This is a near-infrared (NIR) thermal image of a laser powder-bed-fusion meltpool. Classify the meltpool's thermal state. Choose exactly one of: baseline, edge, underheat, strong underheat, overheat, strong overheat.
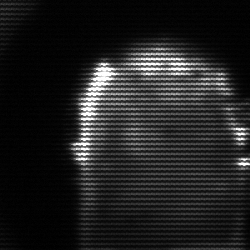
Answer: baseline